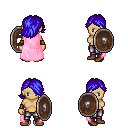
a pixel art fantasy rpg character, female body template, human, tanned skin, pink cape, metal pants, blue swoop hairstyle, leather bracers, brown shoes, shield, four views (front, back, left, right), 2x2 character sprite sheet, small pixel art, hard edges, no anti-aliasing